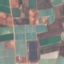
Land use / land cover: PermanentCrop